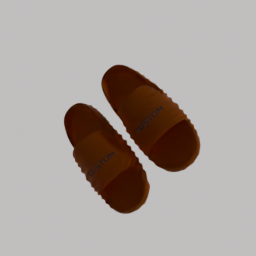
Label: people